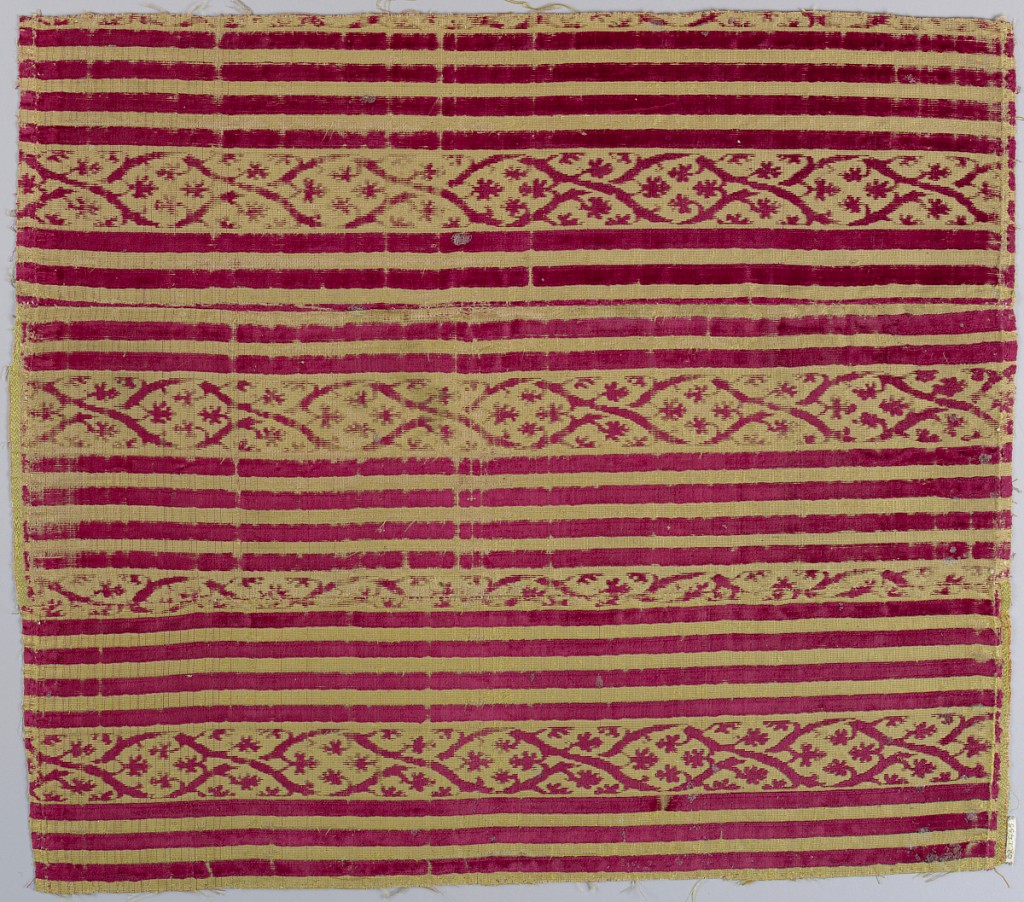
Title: Fragment
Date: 17th century
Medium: silk Technique: supplementary warp forming pile (velvet)
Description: Bands of red velvet on yellow background.